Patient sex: M
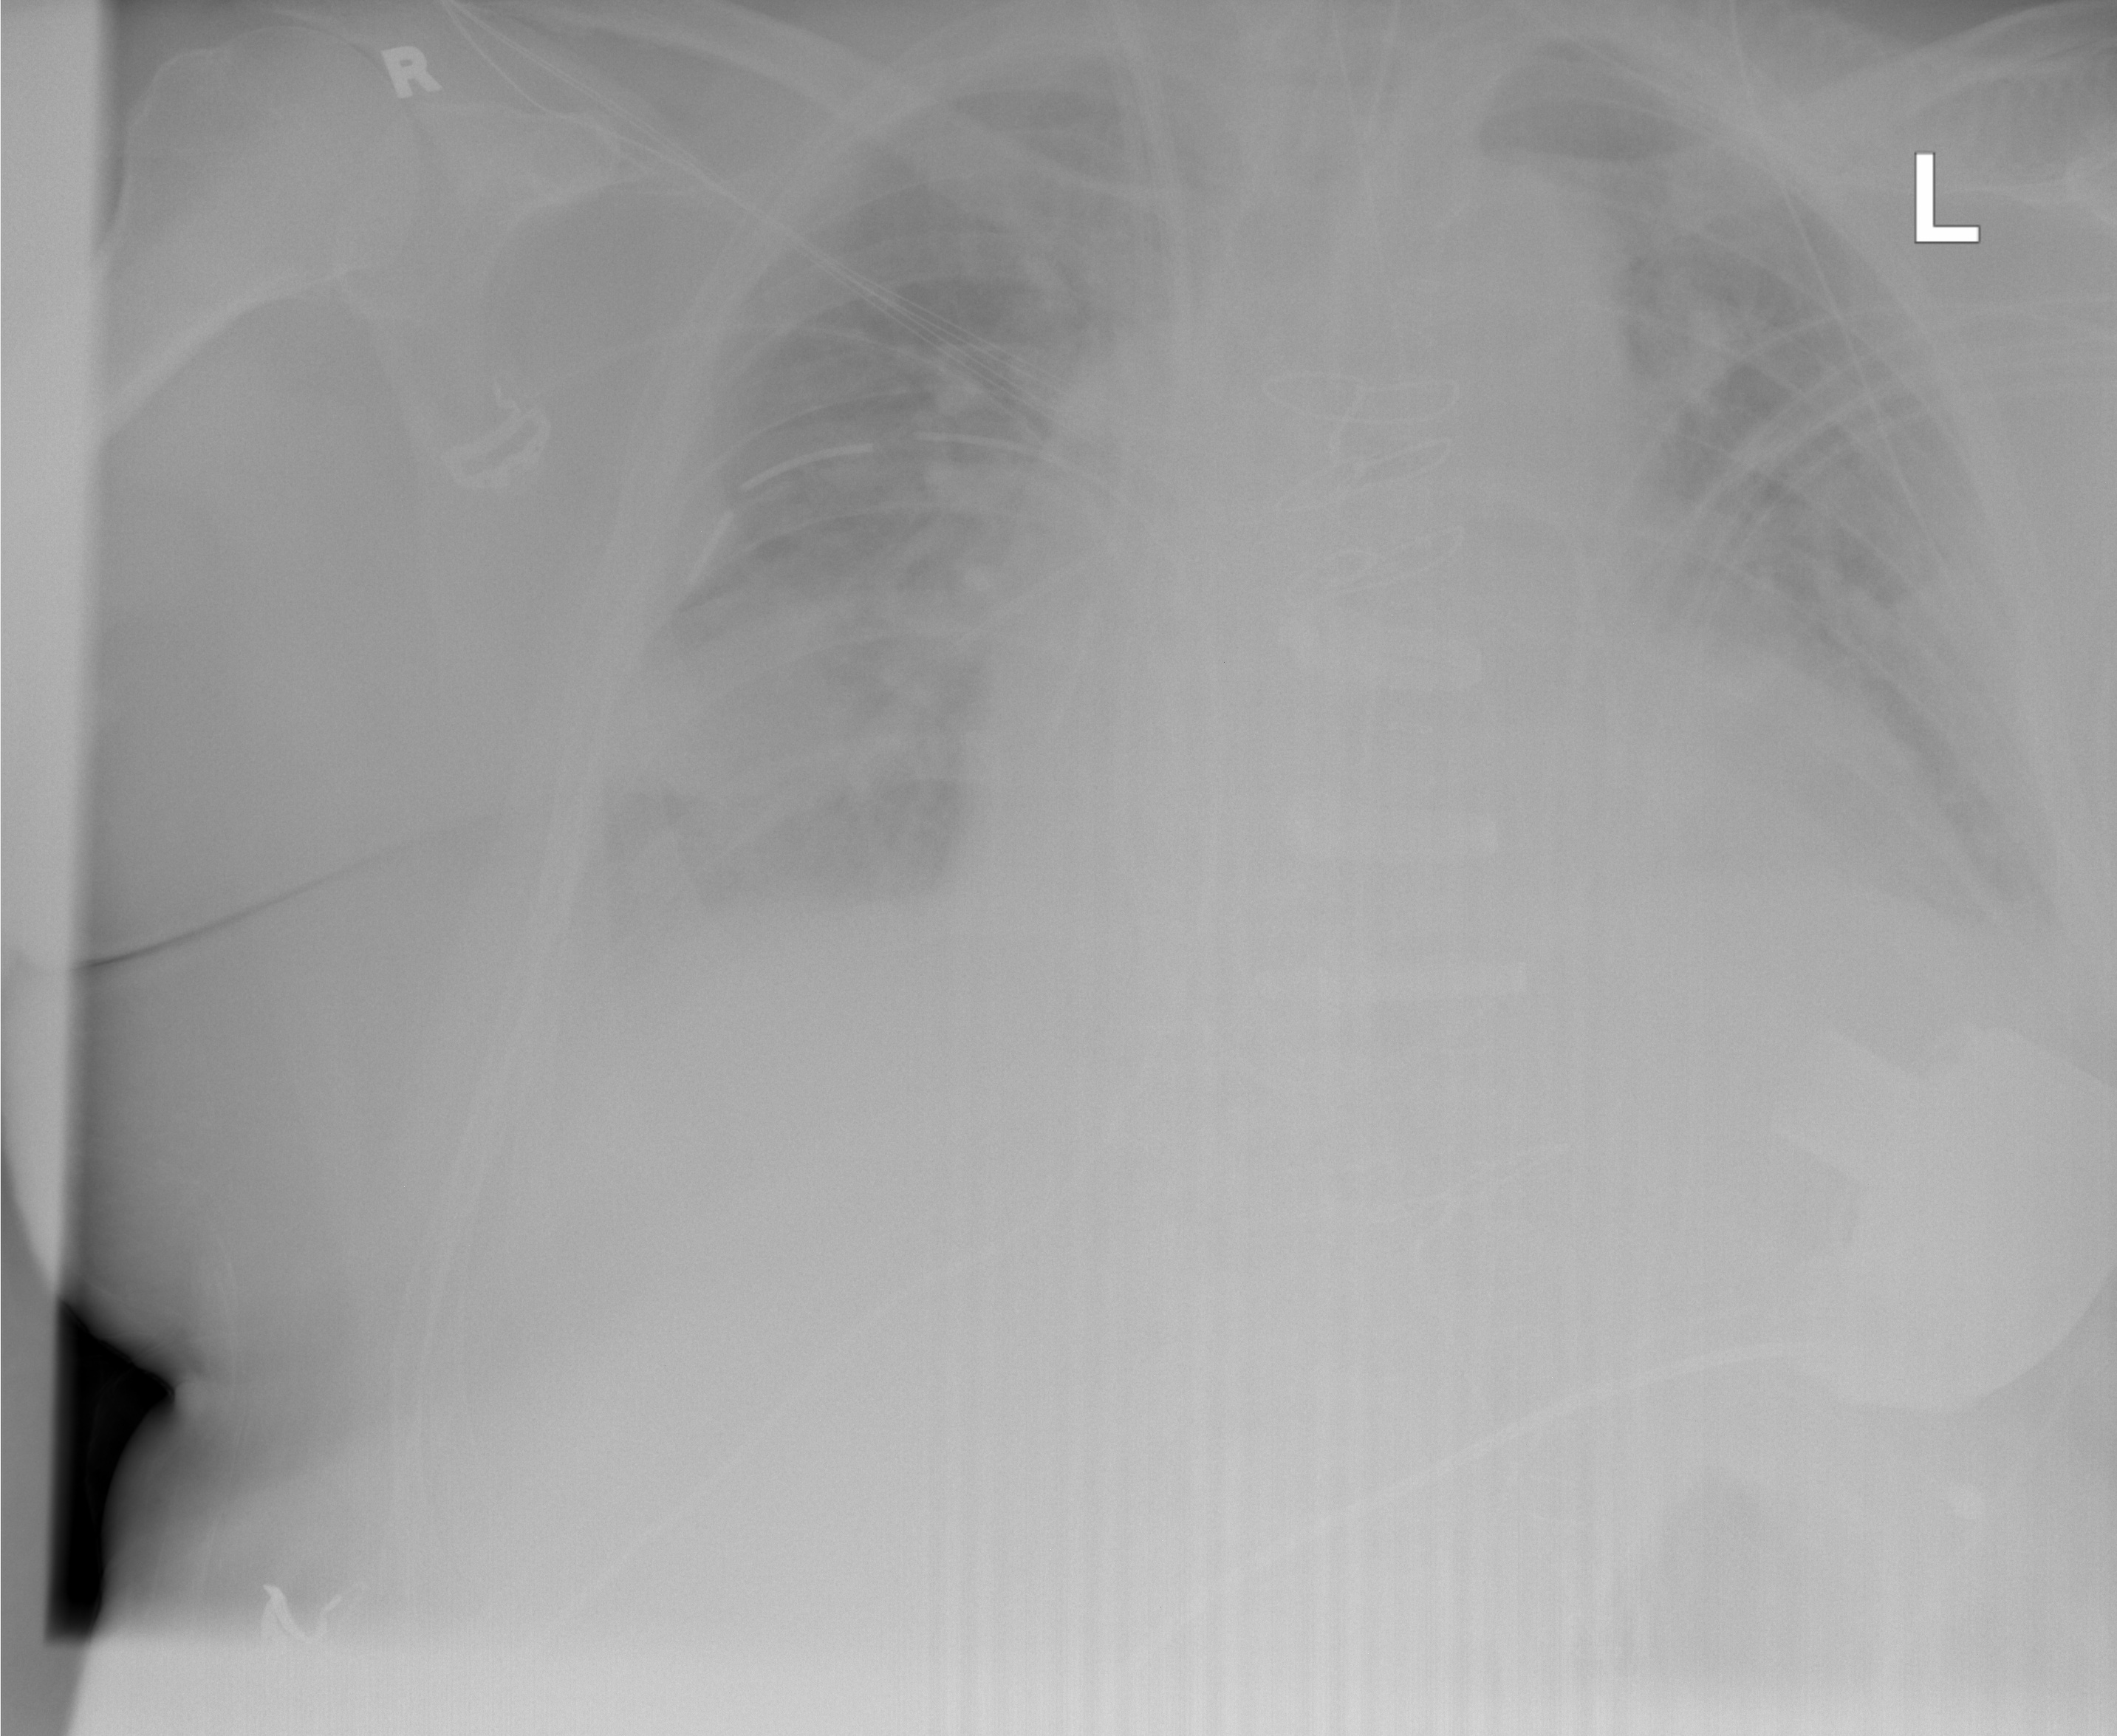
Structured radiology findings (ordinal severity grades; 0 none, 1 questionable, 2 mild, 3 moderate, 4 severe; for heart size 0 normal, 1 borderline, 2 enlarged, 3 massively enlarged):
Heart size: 2
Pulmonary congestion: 2
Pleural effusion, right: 2
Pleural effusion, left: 2
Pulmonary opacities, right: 2
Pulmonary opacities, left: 2
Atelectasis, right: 2
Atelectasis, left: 2